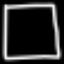
Label: square